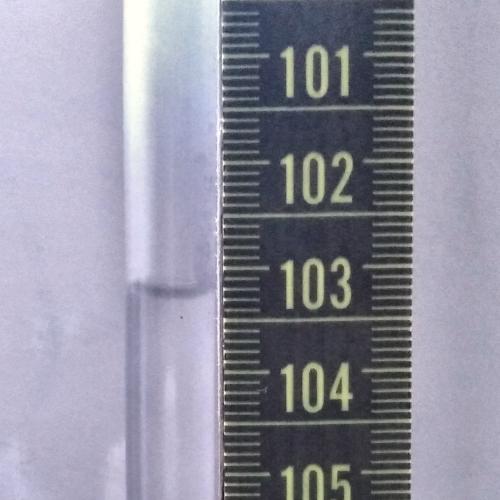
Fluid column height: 103.2 cm